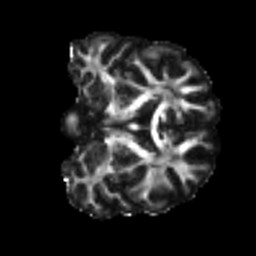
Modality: FA
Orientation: coronal
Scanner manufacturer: siemens
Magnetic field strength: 3 T
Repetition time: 4 s
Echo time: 0.0594 s